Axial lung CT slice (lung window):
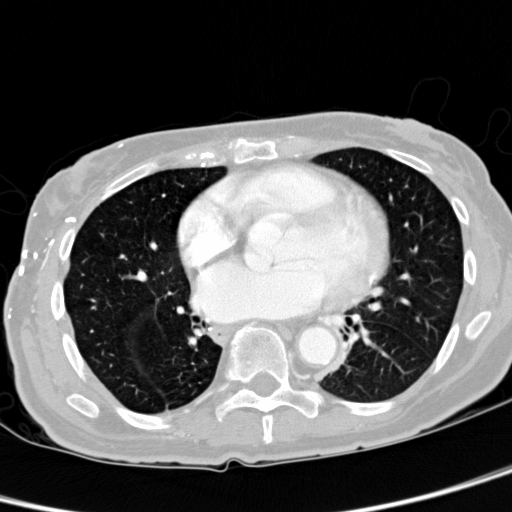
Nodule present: no